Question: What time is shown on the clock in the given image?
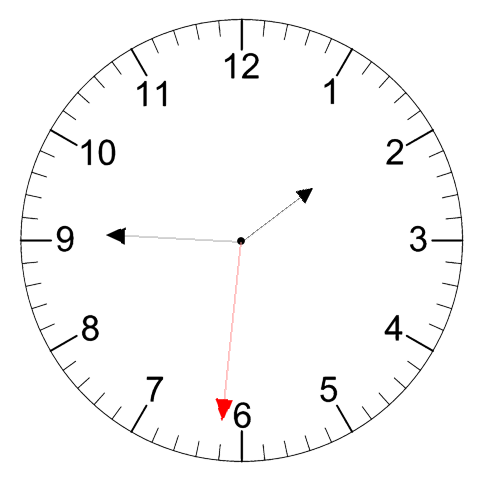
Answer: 01:45:31